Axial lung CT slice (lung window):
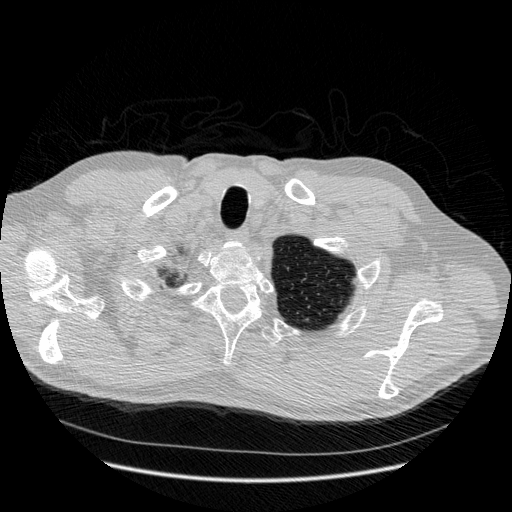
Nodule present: no